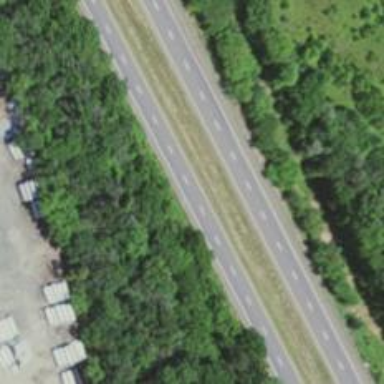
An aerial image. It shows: This image shows trunk highway that functions as expressway.